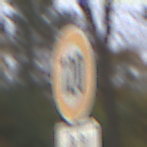
Verkehrszeichen: Geschwindigkeit120
Zusatzzeichen unten: ZeitangabenMitBeschraenkungAufWochentage9
Umgebung: Outdoor, Nature
Tageszeit: Midday
Wetter: Overcast
Licht: Natural
Jahreszeit: Autumn
Kontrast: LowContrast